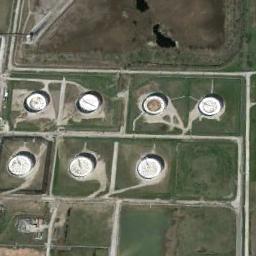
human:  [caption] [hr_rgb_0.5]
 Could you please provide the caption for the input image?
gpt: There are several neatly arranged large oil storage tanks in the factory, And there are large lawns in the factory .

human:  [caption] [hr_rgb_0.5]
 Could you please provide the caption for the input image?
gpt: The storage tanks are surrounded by grass .

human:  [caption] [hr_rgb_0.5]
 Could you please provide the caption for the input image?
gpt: There are about ten storage tanks here .

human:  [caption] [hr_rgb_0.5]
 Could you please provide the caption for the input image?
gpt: There are many storage tanks on the grass .

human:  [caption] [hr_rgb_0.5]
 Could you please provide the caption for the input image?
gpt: There are several storage tanks on a green meadow .